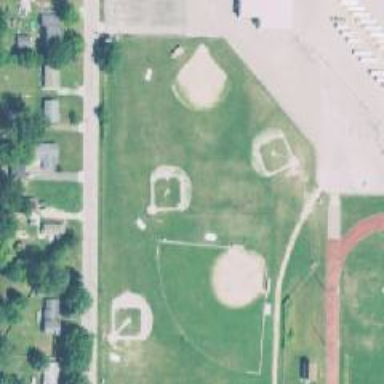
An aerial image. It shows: Softball pitch designated for baseball sports.